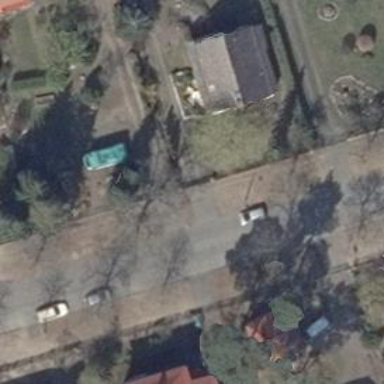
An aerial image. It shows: Residential road.